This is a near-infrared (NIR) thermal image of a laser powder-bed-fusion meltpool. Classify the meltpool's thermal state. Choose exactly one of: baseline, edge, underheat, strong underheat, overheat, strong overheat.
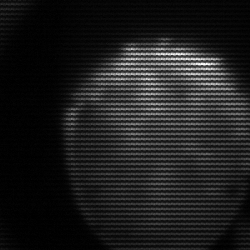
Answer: edge